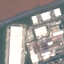
Label: Industrial